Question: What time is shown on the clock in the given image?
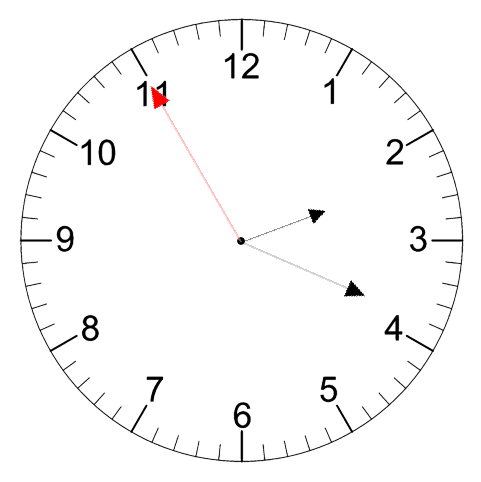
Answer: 02:18:55